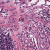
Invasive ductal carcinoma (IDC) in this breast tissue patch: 0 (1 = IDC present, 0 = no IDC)